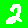
Digit: 2